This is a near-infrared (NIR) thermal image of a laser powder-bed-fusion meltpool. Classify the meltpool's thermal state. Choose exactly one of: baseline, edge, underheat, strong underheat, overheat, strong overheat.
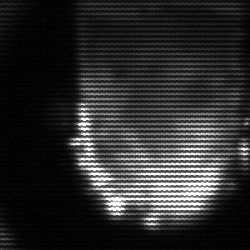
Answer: baseline